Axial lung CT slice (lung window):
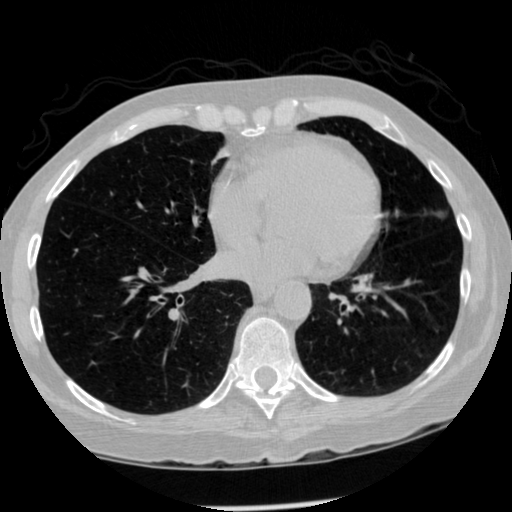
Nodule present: no